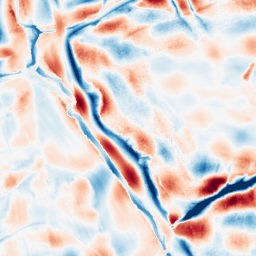
Category: wavelet
Decomposition family: wavelet_dwt
Decomposition parameters: wavelet: db8
level: 5
Upsampling method: bspline
Upsampling parameters: scale: 8
Upsampling scale: 8